Chest X-ray. View position: PA
Patient age: 60
Patient sex: M
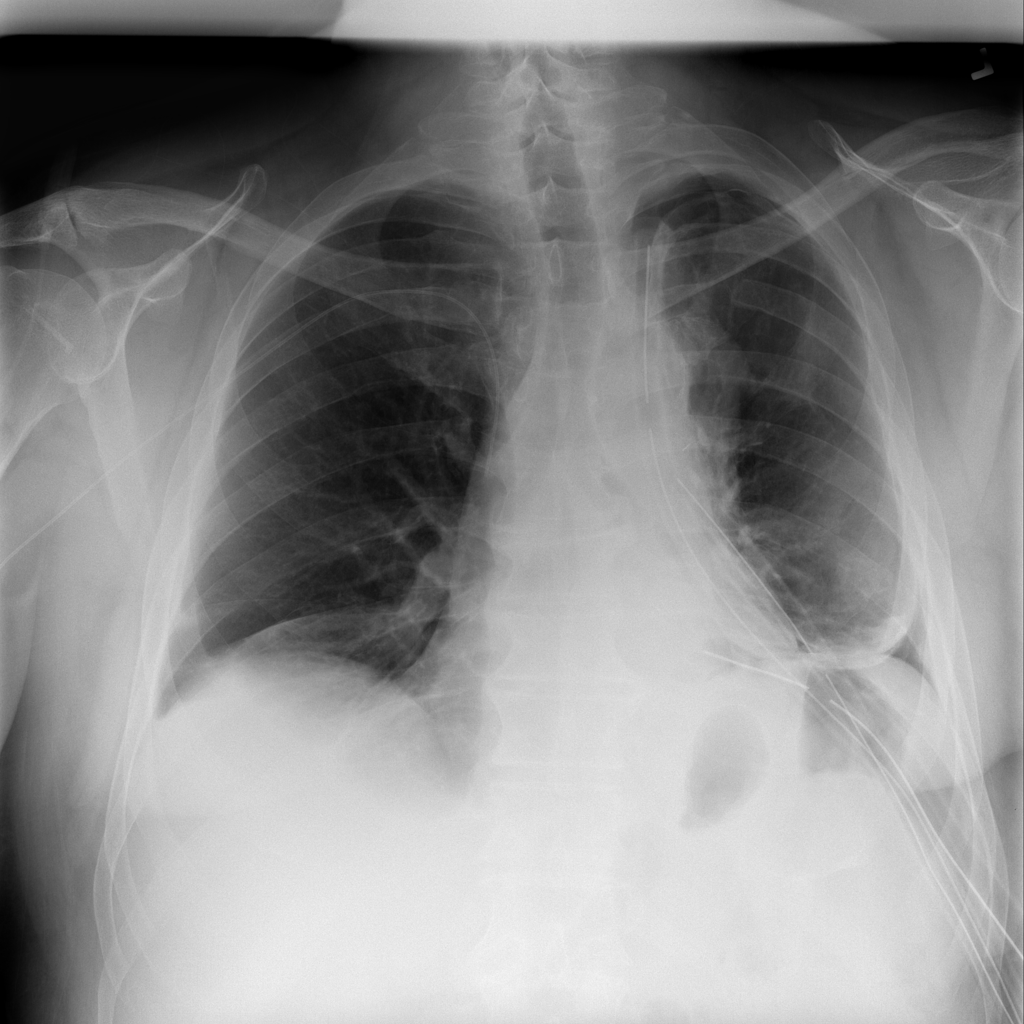
Finding: Pneumothorax